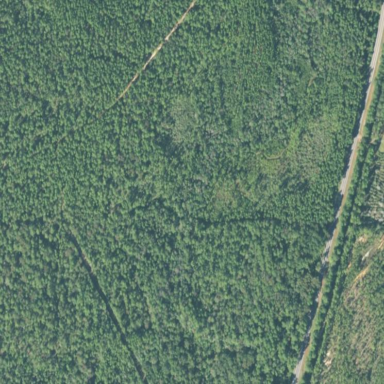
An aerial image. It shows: Forest with needle-leaved trees.